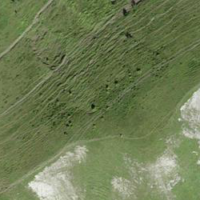
EUNIS habitat code: 23
Species observed at this site:
Bartsia alpina